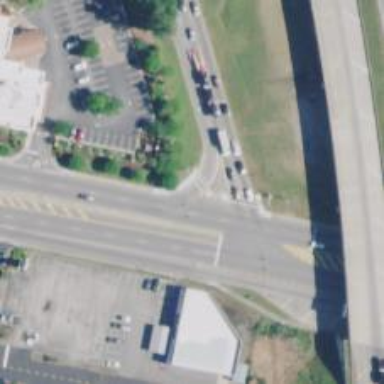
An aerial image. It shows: Trunk link highway.